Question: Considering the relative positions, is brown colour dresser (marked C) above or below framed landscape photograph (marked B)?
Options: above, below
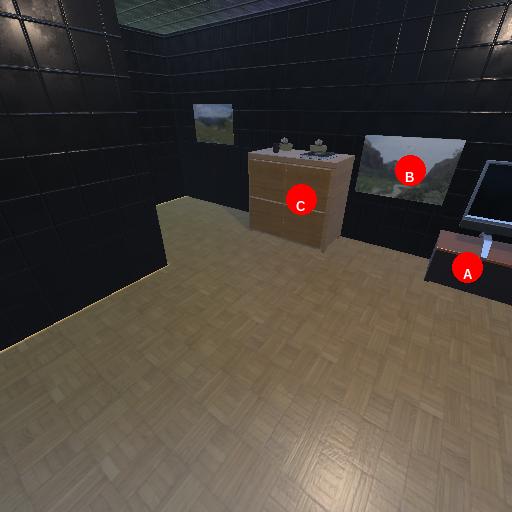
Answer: above